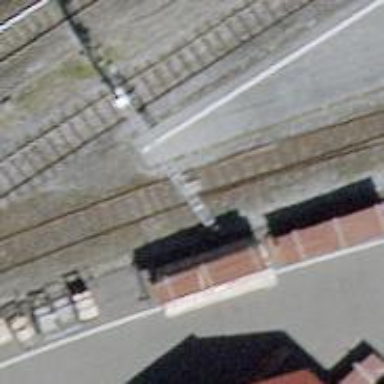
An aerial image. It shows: Railway switch.